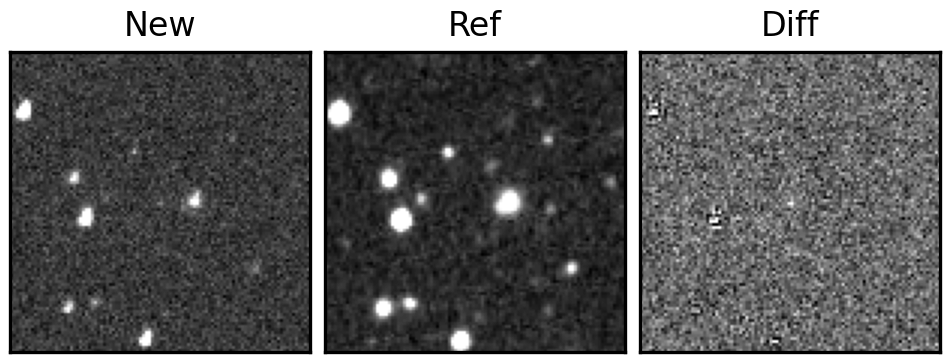
Label: real